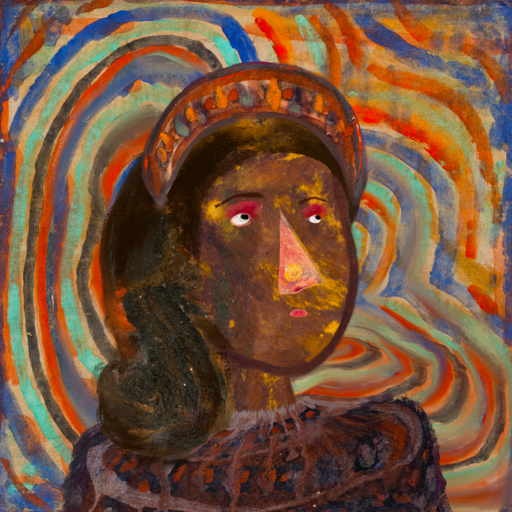
Background: Sisters, Head And Neck Side: Comrade, Face Side: Irani, Bust: Hypocrite, Hair Side: Gypsy_Queen, Head Accessory: Hypocrite, Second Necklace: Blank, Necklace: Blank, Baby: Blank